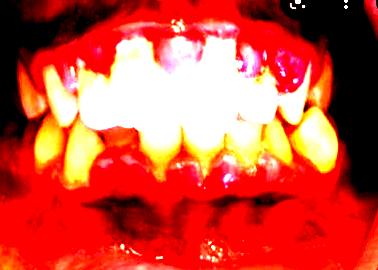
Condition: Gingivitis